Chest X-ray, AP view. Patient: 49 years old, sex F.
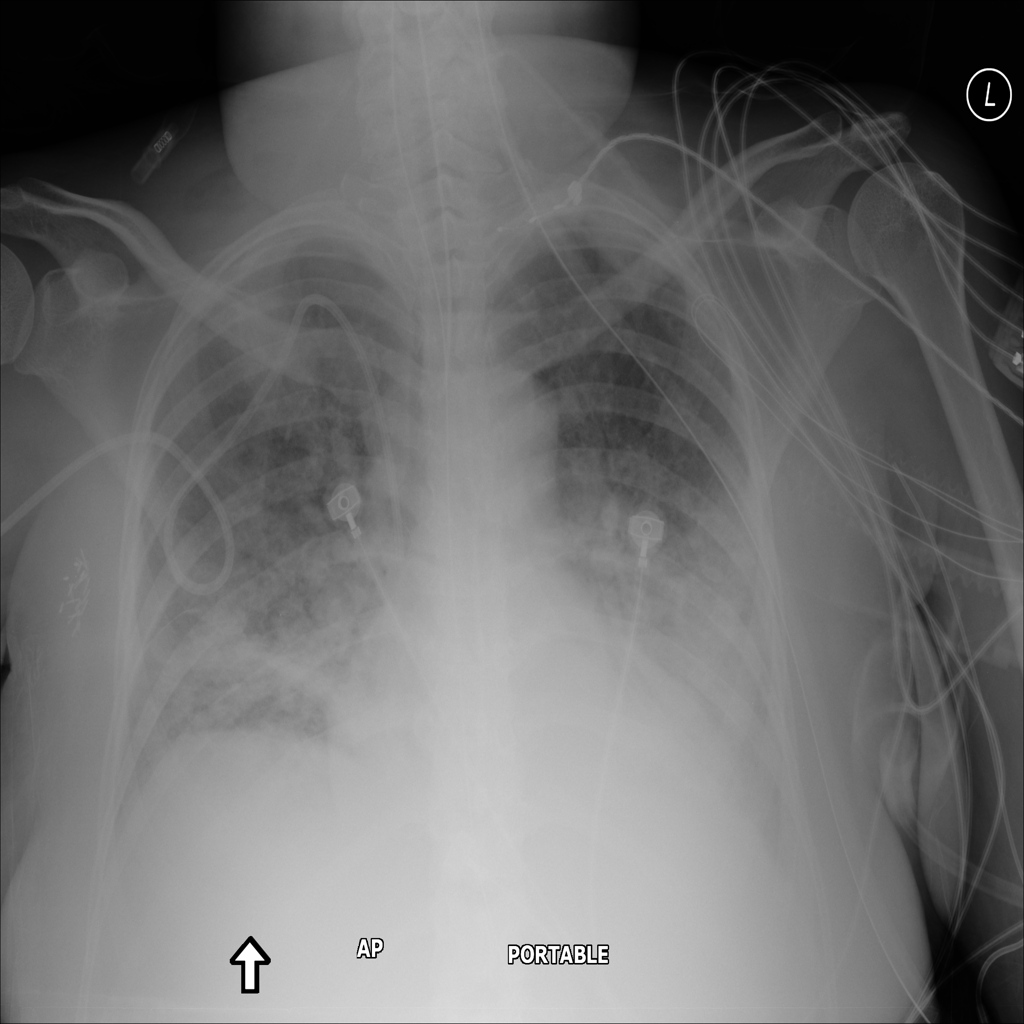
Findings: Infiltration